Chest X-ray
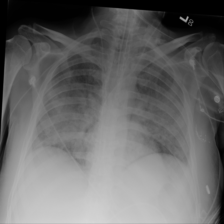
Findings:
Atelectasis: negative
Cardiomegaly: negative
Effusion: negative
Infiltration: negative
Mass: negative
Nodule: negative
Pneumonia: negative
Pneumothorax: negative
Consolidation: negative
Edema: negative
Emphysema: negative
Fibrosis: negative
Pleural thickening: negative
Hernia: negative